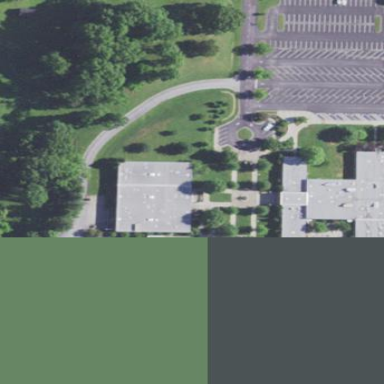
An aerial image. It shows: College.